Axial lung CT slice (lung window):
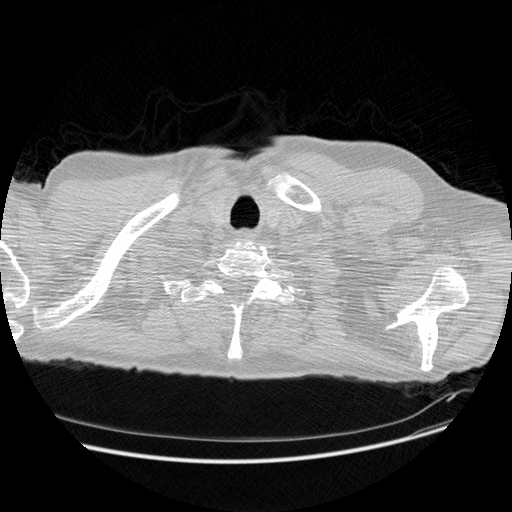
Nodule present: no